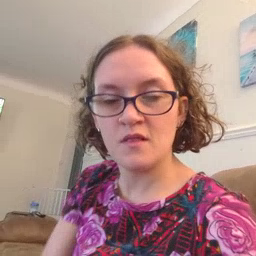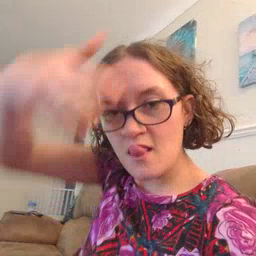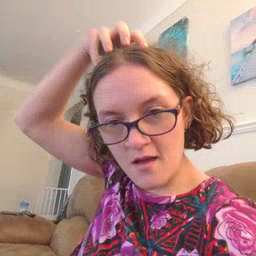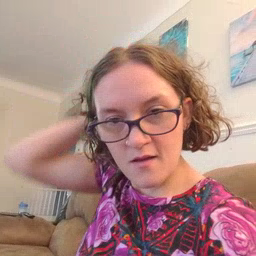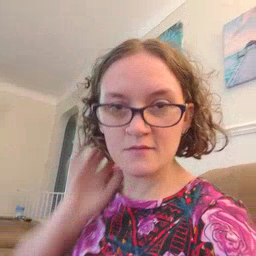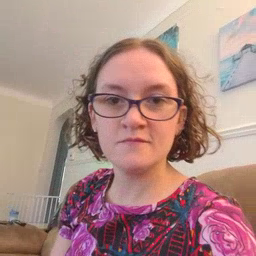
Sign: lion